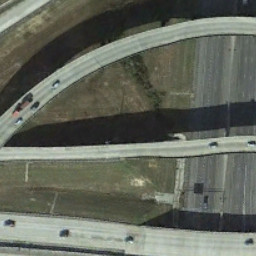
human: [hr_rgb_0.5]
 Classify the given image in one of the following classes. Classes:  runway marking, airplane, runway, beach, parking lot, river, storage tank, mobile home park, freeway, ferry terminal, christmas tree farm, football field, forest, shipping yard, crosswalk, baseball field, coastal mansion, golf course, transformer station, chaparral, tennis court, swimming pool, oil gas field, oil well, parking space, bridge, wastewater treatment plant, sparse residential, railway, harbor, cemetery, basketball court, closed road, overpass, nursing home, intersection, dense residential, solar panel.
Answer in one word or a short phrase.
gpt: overpass